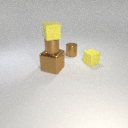
small yellow rubber cube above large brown metal cube